Question: Given the first 35 numbers in a 36-square grid, find the smallest positive integer such that all the numbers in the 36-square grid can be divided into two parts of 18 numbers + 18 numbers, where the sum of the two parts is equal.
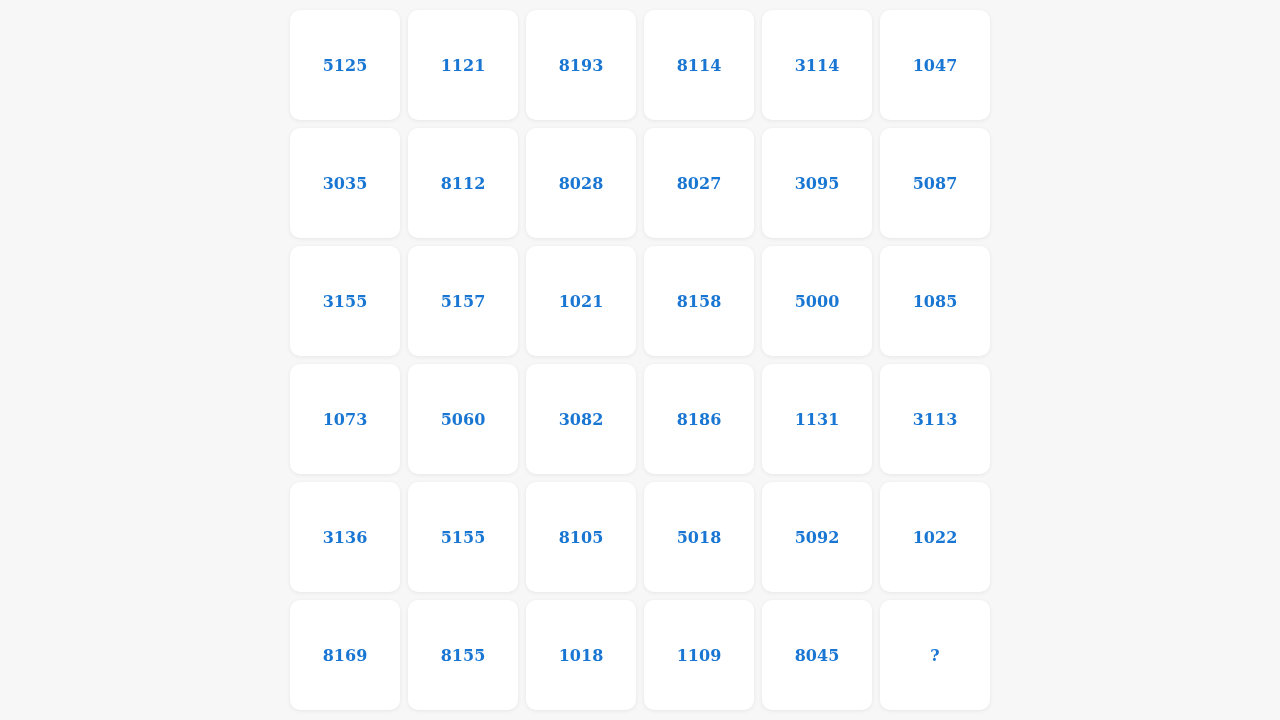
Answer: 1